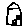
Label: house